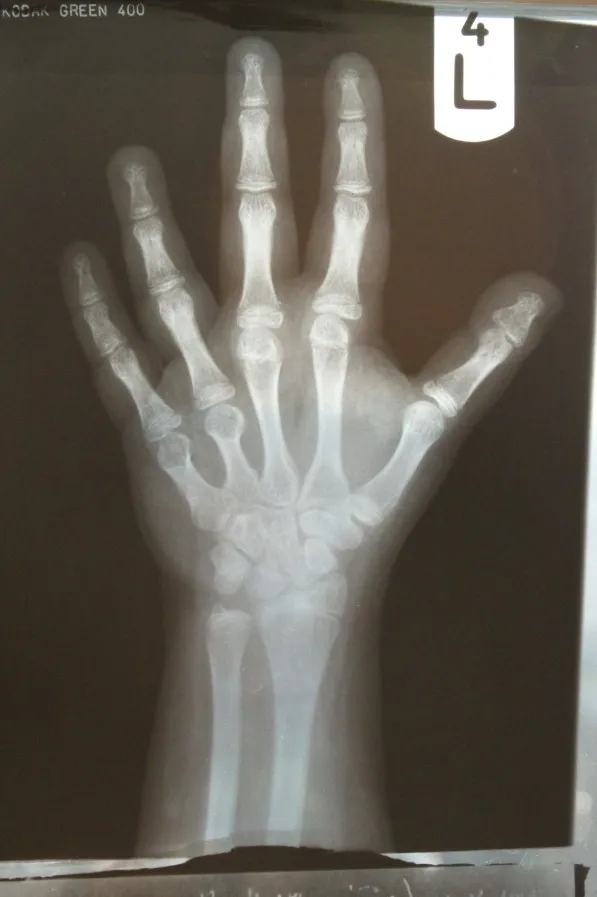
Left hand x-ray of case. Short 4th & 5th metacarpal.
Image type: radiology (x_ray)